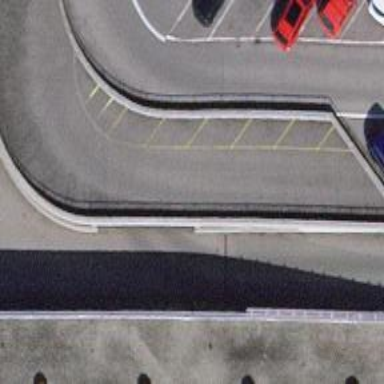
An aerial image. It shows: Parking entrance.